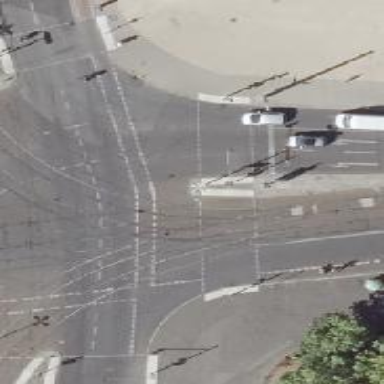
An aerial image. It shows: Railway crossing.